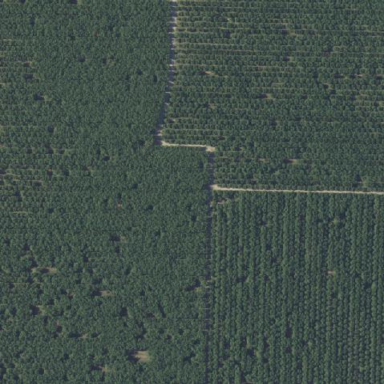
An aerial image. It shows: Almond orchard with rows of almond trees.